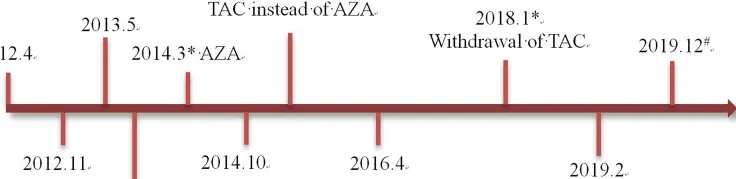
The timeline with relevant data of the past episodes and interventions. *Severe relapse treated with plasma exchange. #This admission. AZA, azathioprine; TAC, tacrolimus.
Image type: chart (chart)